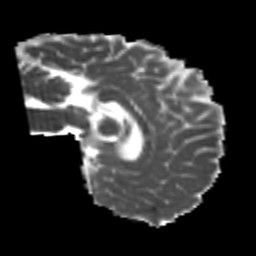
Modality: MD
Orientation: sagittal
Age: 25
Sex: male
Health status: healthy
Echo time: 0.074 s